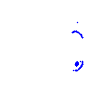
Particle: electron